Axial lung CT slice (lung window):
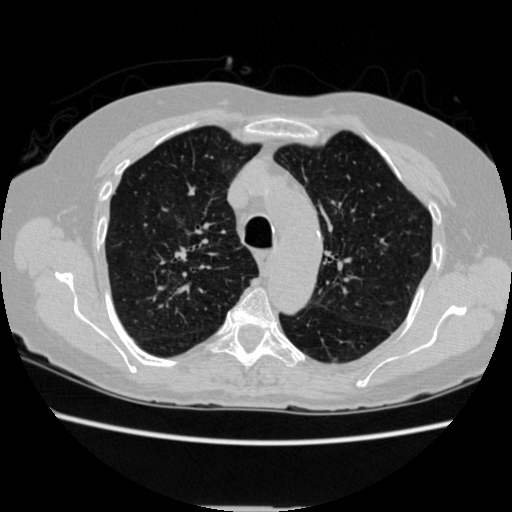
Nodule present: no